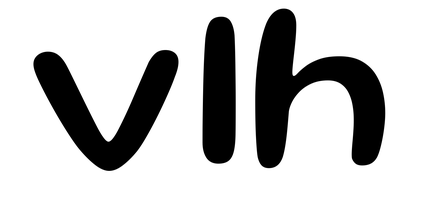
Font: Gluten_Regular